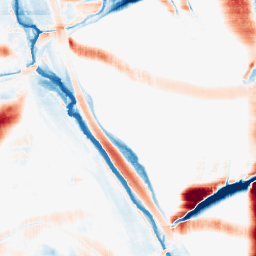
Category: morphological
Decomposition family: morphological_rect
Decomposition parameters: operation: average
width: 50
height: 20
Upsampling method: sinc_hamming
Upsampling parameters: scale: 4
kernel_size: 16
Upsampling scale: 4